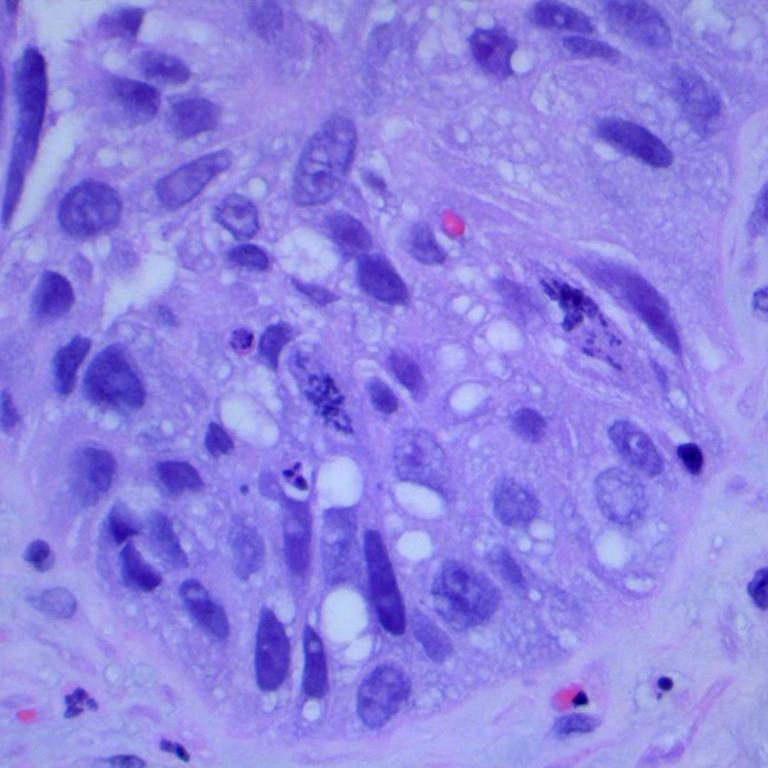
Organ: lung
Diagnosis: squamous carcinomas